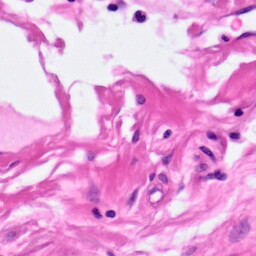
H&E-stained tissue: Pancreatic